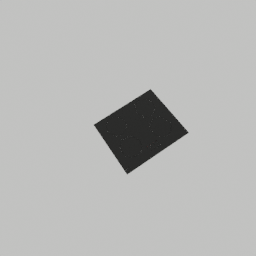
Label: appliances